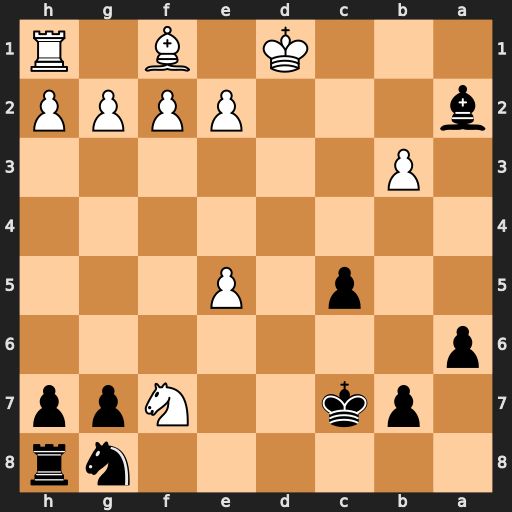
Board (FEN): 6nr/1pk2Npp/p7/2p1P3/8/1P6/b3PPPP/3K1B1R
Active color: b
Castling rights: -
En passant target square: -
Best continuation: Bxb3+ Kc1 Bxf7